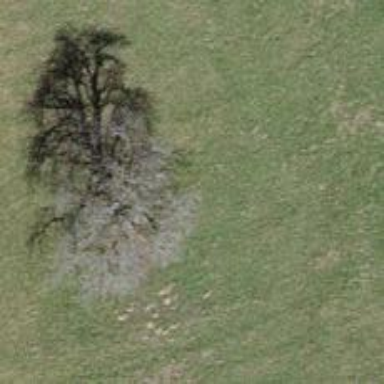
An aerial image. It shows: Beautiful tree in nature.